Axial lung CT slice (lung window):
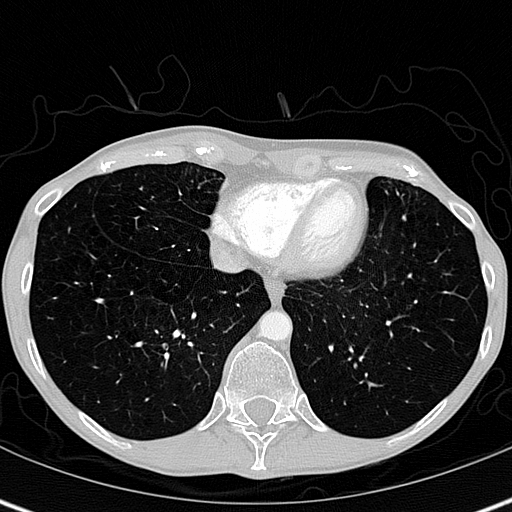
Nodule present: no